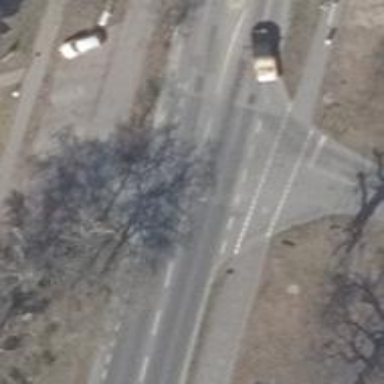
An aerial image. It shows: Secondary road with asphalt surface and separate sidewalks on both sides. Lane markings are present.